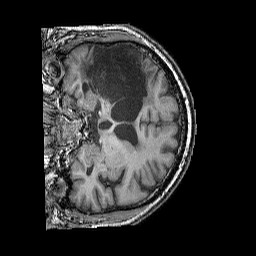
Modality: T1w
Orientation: coronal
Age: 60
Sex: male
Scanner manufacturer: siemens
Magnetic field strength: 3 T
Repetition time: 2.25 s
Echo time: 0.00411 s